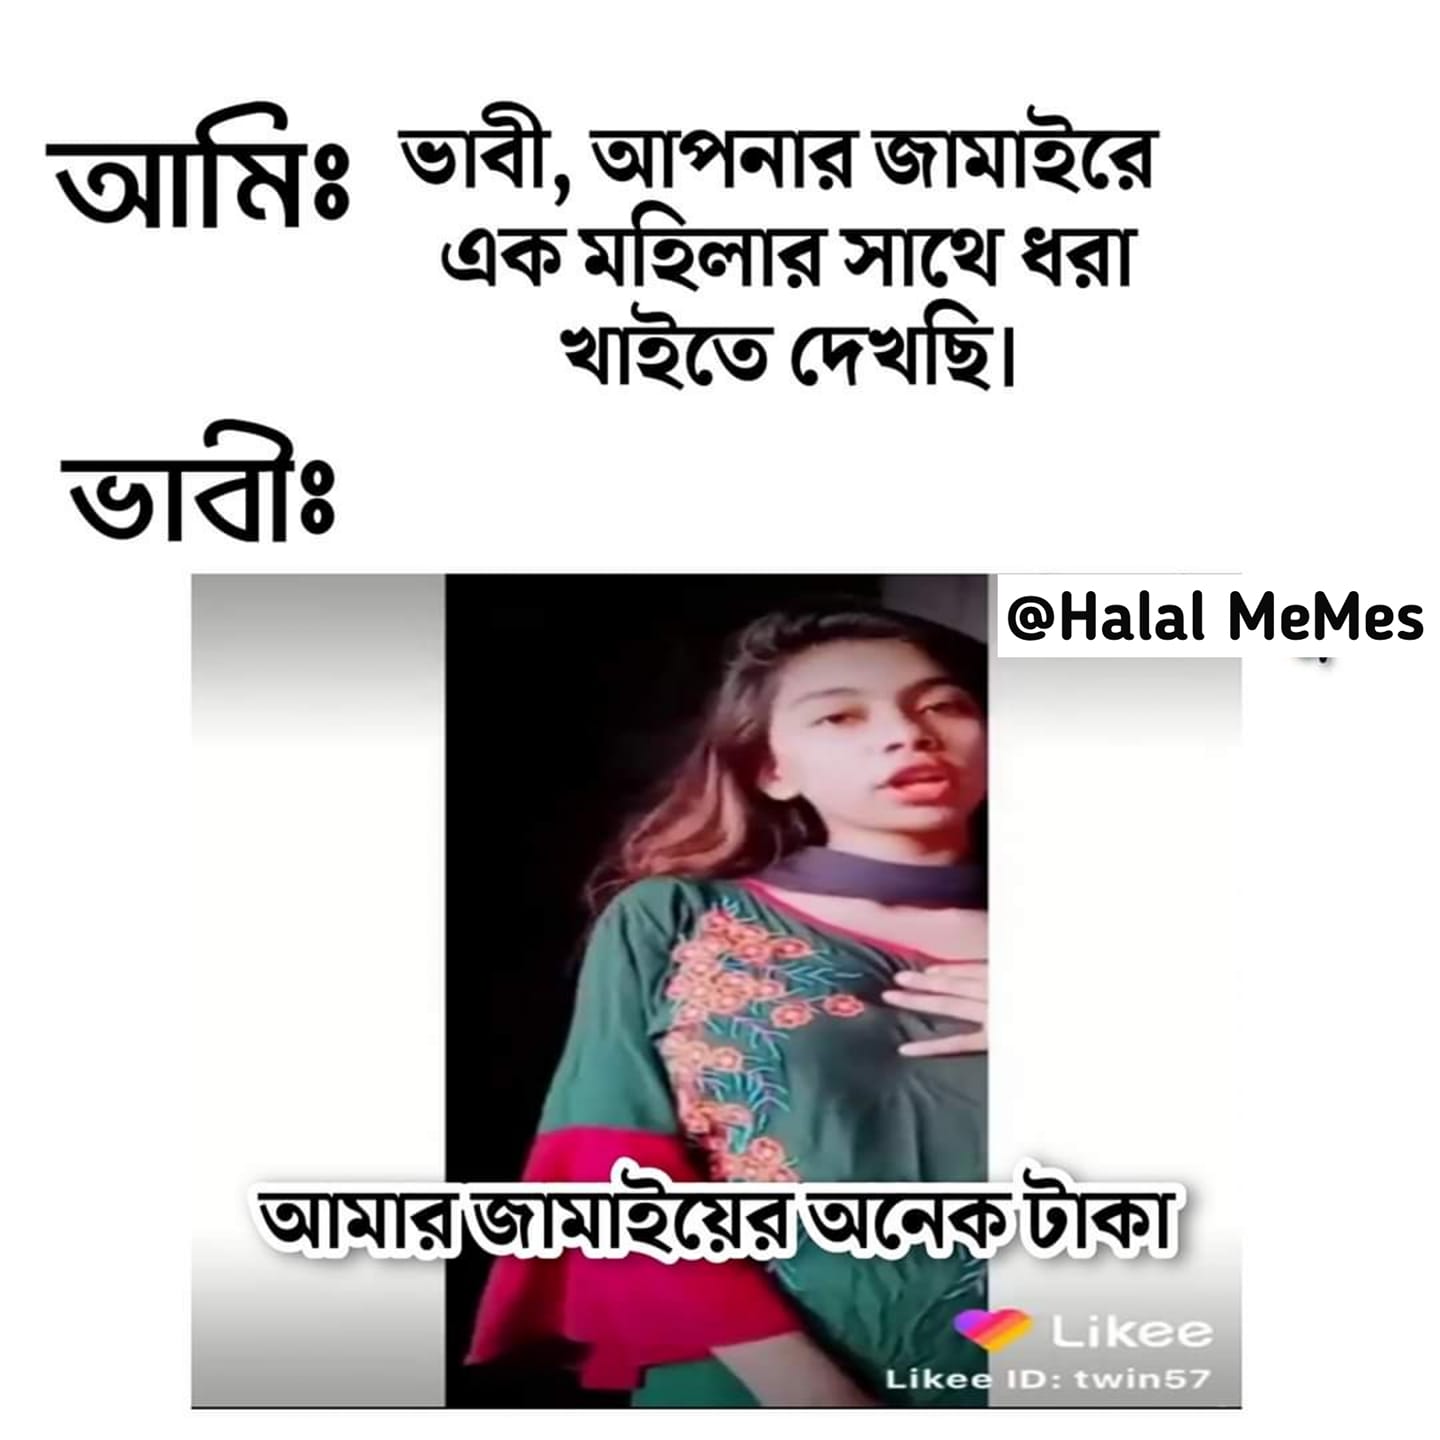
Caption: আমিঃ ভাবী, আপনার জামাইরে এক মহিলার সাথে ধরা খাইতে দেখছি। ভাবীঃ আমার জামাইয়ের অনেক টাকা @Halala Memes
Label: hate